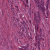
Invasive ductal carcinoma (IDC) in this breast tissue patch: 1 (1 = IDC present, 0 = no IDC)